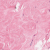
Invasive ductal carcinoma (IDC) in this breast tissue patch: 0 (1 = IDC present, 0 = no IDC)